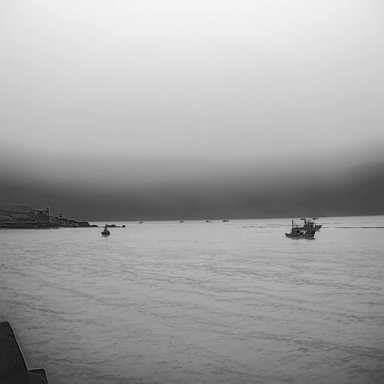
There are nine objects shown in the infrared image, including eight bulk_carriers, and a canoe.